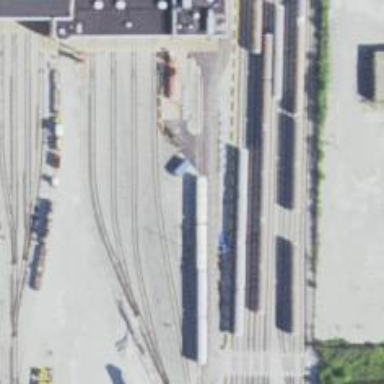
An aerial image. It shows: Electrified rail service yard.